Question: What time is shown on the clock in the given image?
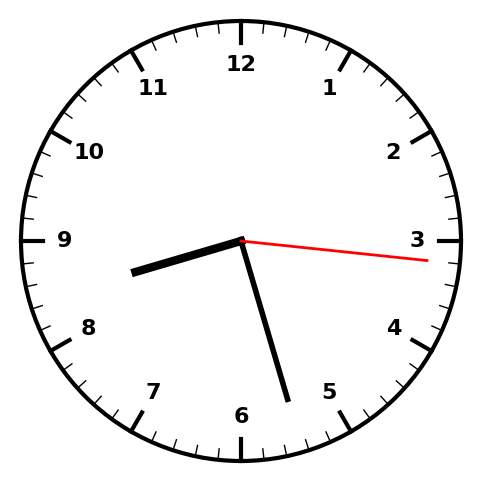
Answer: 08:27:16